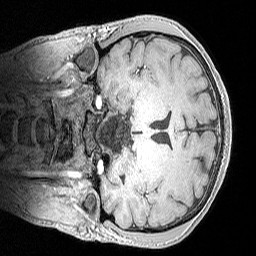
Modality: MP2RAGE
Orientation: coronal
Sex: male
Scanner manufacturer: siemens
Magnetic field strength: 3 T
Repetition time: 5 s
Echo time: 0.00292 s